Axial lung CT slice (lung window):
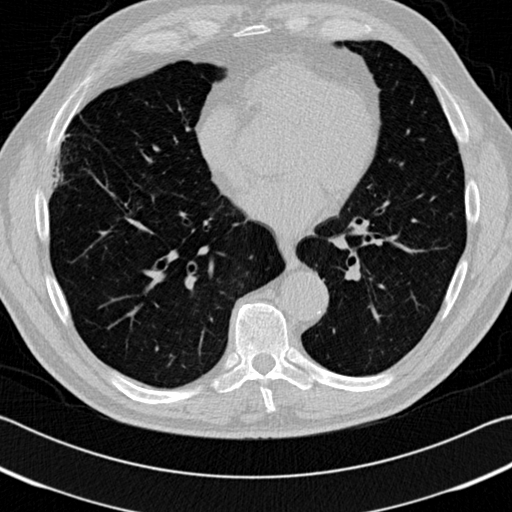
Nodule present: no